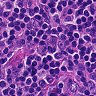
Metastatic tissue present: no